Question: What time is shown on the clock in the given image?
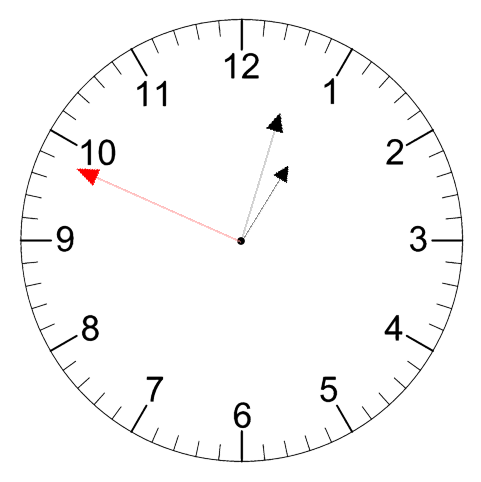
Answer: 01:02:49